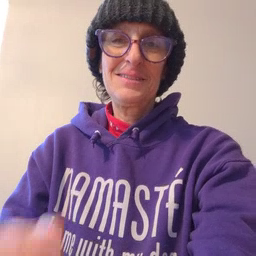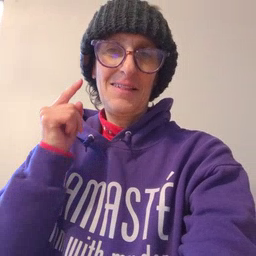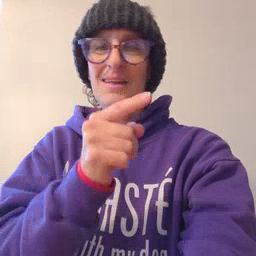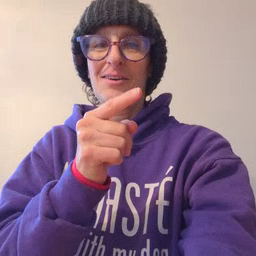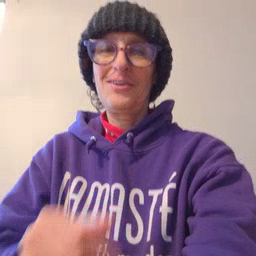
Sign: there